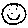
Label: smiley face